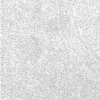
Atmospheric dust classification: dusty